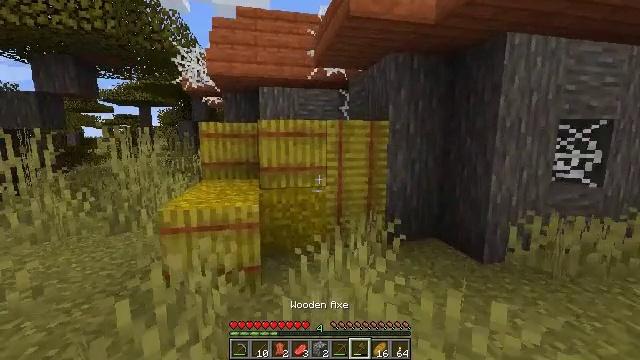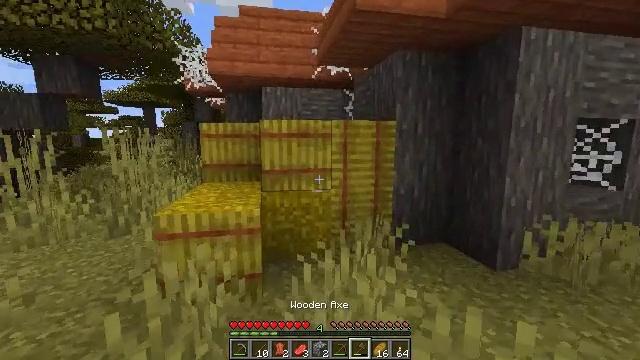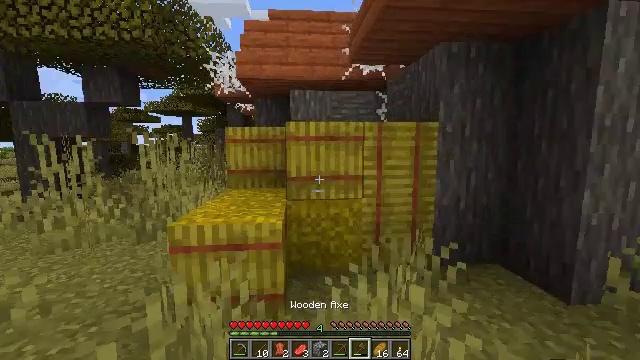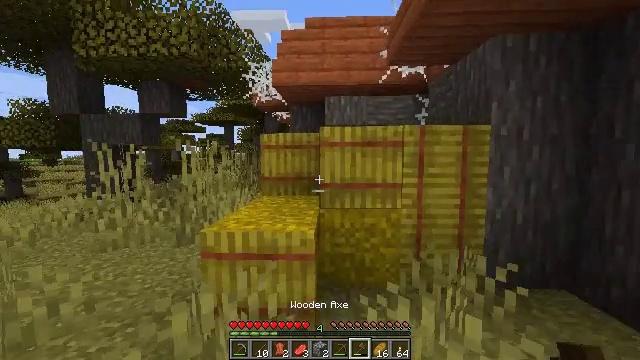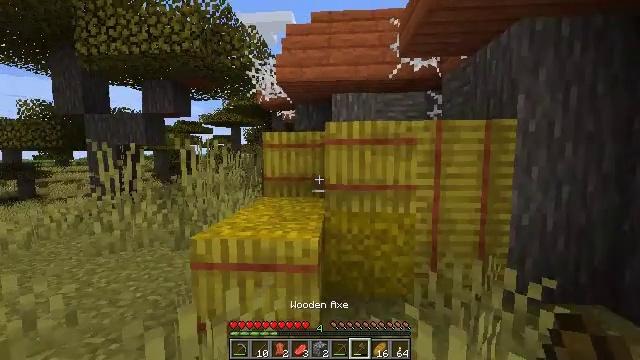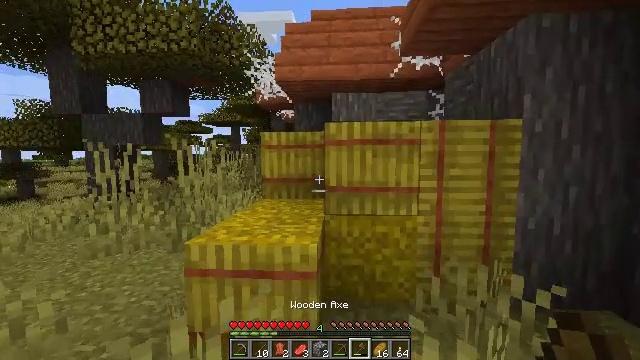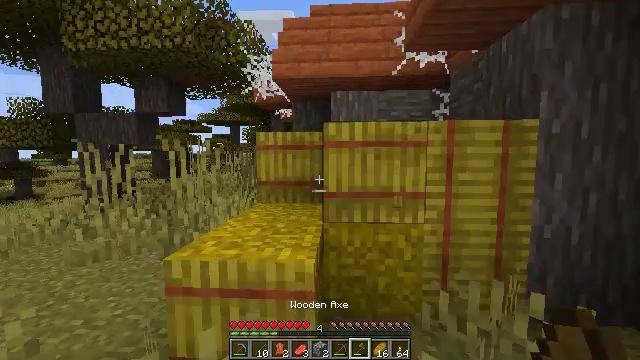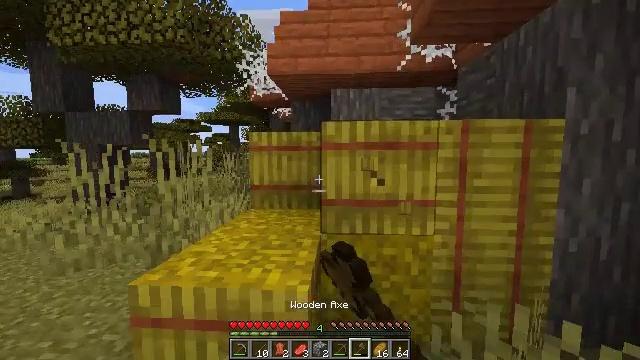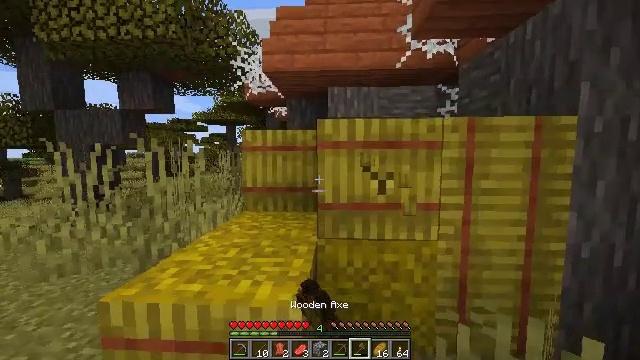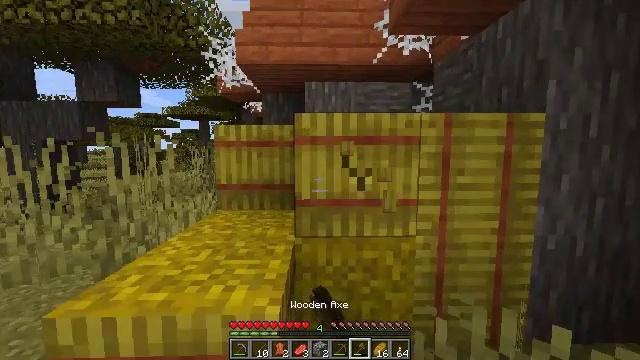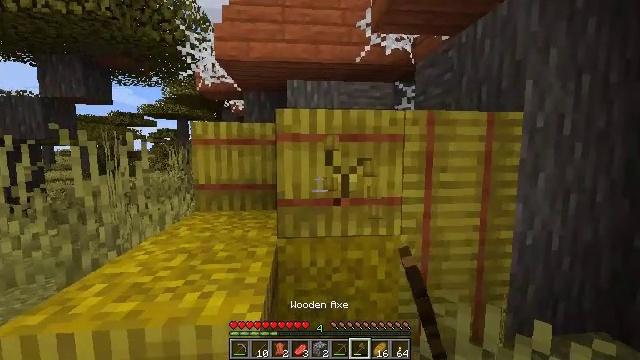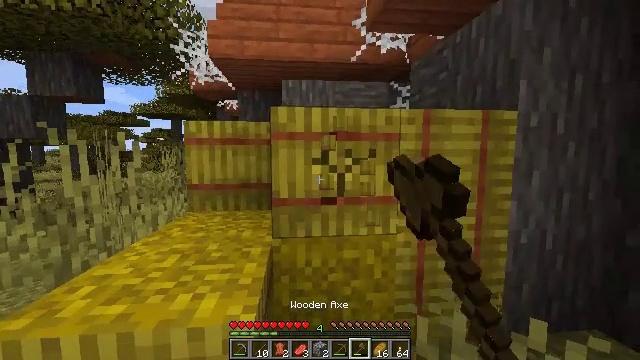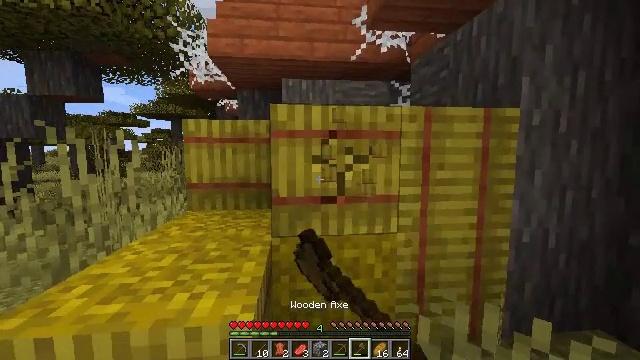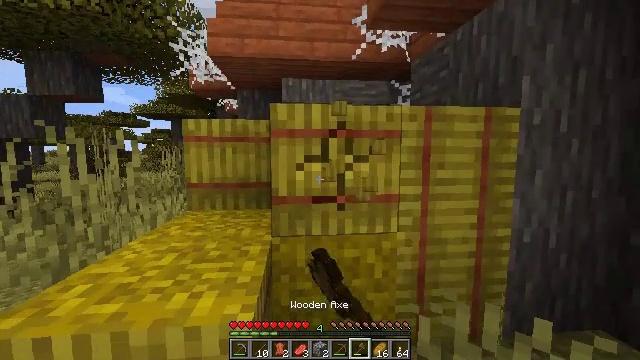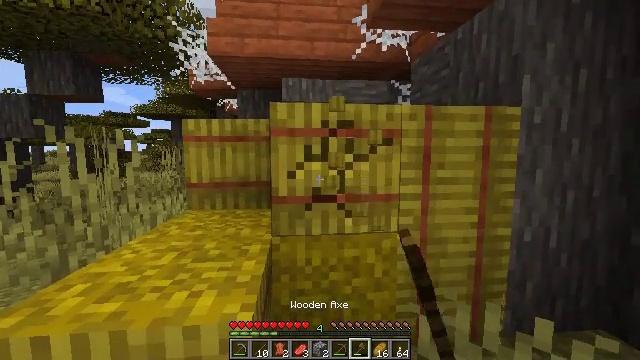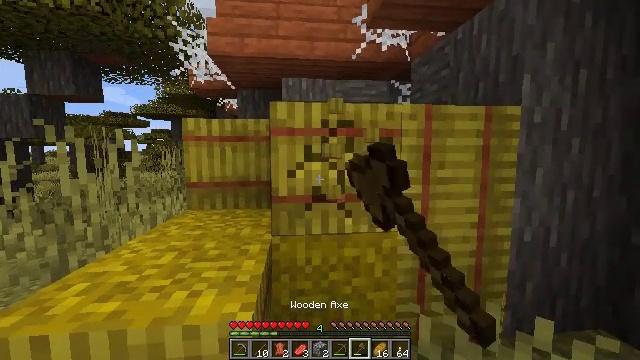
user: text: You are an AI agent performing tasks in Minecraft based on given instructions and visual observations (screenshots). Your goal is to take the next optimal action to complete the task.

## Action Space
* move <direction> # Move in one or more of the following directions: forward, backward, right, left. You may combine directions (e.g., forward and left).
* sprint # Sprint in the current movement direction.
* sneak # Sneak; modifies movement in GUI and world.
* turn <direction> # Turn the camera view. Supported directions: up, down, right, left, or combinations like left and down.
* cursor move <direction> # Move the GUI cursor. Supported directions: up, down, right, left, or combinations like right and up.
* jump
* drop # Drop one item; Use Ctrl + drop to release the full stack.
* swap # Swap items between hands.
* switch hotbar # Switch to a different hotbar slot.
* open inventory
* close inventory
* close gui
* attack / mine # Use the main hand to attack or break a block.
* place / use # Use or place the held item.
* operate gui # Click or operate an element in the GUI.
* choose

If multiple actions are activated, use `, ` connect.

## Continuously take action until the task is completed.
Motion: motion action
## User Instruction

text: Gather hay blocks from the farm.
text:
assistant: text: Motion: move forward
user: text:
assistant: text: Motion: move forward, turn left and up
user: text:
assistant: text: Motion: move forward, turn left and up
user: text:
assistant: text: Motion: move forward, turn left
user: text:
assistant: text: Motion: move forward
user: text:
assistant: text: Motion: move forward, attack / mine
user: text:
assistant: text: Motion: move forward, attack / mine
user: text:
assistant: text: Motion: attack / mine
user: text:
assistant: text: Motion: turn right, attack / mine
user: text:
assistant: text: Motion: turn right, attack / mine
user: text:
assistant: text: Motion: turn right, attack / mine
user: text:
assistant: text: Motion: attack / mine
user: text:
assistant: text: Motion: attack / mine
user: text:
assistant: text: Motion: attack / mine
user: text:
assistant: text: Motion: attack / mine
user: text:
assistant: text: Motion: attack / mine
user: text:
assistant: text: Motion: attack / mine
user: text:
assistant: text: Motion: attack / mine
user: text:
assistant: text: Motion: attack / mine
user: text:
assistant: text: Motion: attack / mine
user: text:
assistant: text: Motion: attack / mine
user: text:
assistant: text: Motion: attack / mine
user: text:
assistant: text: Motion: attack / mine
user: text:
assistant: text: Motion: attack / mine
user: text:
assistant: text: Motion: attack / mine
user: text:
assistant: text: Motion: attack / mine
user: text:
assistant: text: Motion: turn down, attack / mine
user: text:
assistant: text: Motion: turn down, attack / mine
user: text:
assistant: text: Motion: turn down, attack / mine
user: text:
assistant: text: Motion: turn down, attack / mine